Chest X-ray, PA view. Patient: 21 years old, sex M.
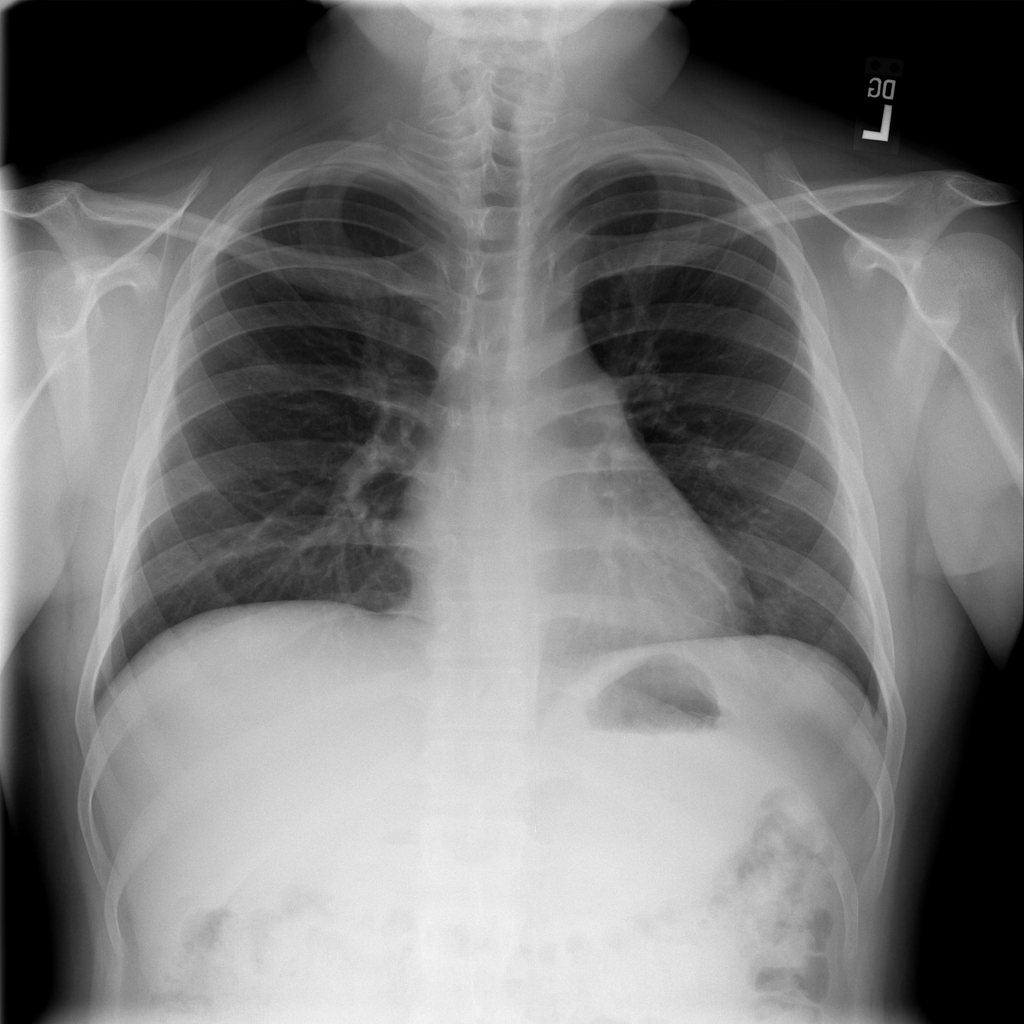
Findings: No Finding